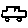
Label: car